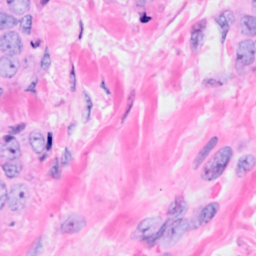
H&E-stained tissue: Breast